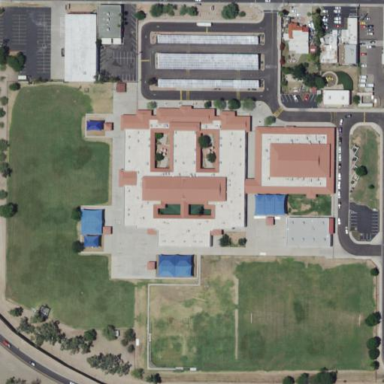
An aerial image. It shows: School.